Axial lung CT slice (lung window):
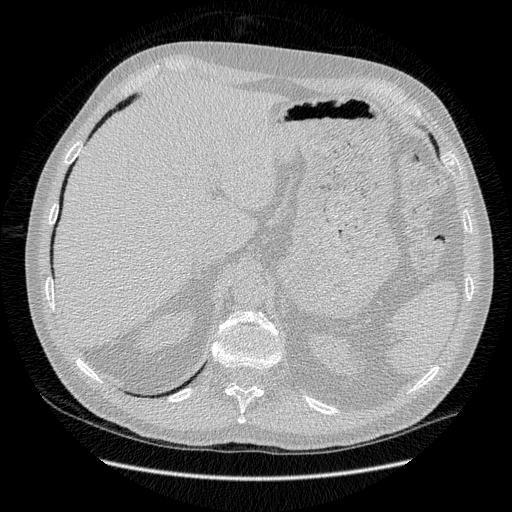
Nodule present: no